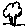
Label: tree